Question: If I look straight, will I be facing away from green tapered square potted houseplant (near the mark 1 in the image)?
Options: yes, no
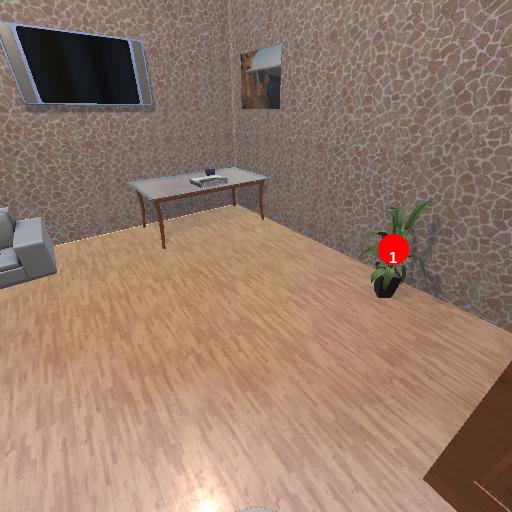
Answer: yes